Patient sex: M
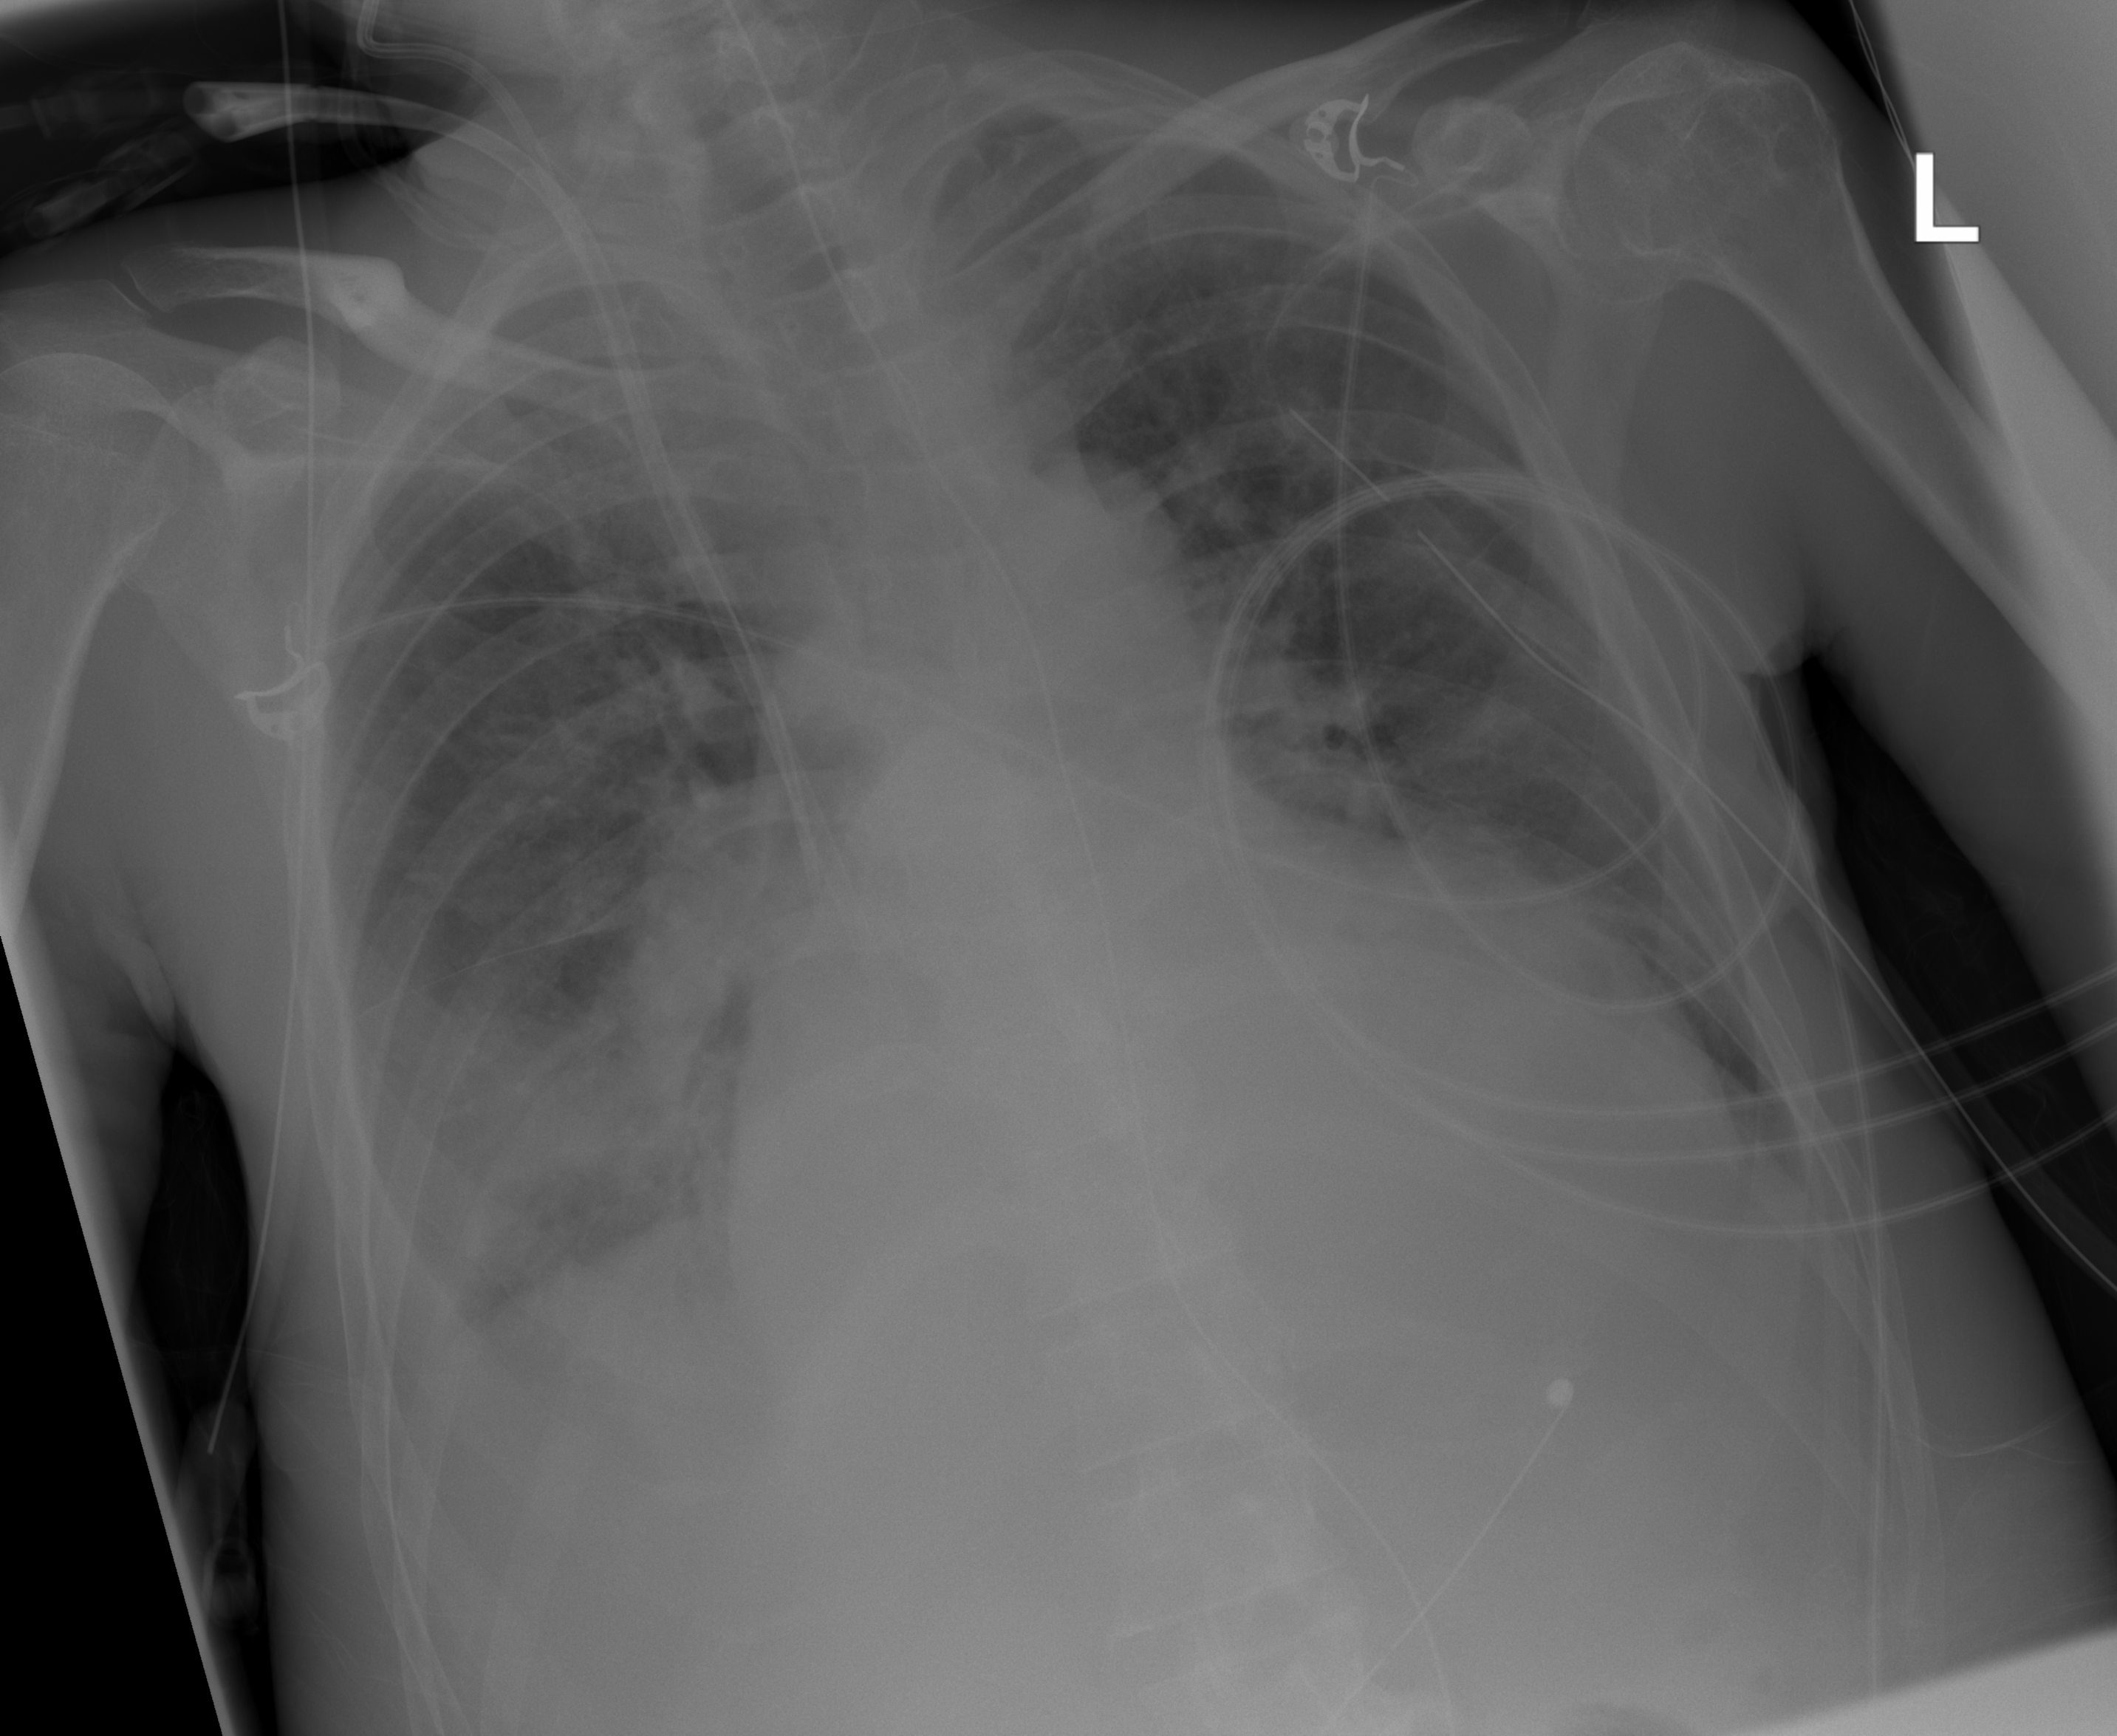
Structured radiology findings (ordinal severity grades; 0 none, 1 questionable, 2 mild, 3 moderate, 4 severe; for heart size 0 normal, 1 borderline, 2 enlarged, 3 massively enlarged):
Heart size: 2
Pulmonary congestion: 2
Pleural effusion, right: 2
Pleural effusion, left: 0
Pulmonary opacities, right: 2
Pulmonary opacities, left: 0
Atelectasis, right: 2
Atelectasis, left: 2